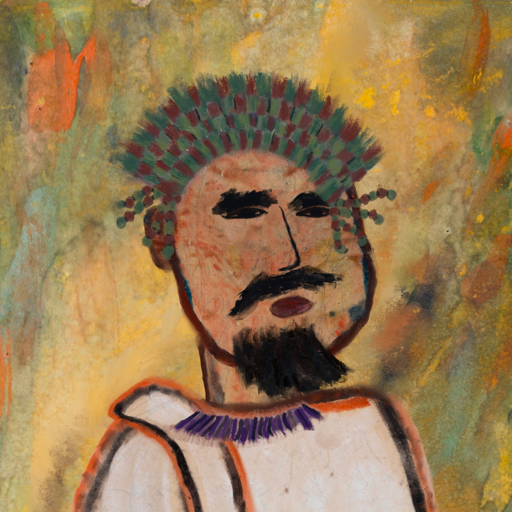
Background: Comrade, Head And Neck Side: Orphan, Face Side: Mosgoul, Bust: Roy_Bahadur, Hair Side: Blank, Head Accessory: After_Raid_Crown, Second Necklace: Blank, Necklace: HillGirl, Baby: Blank